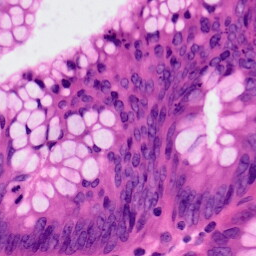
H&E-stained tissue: Colon